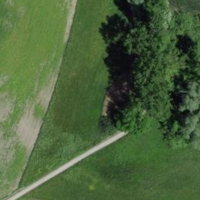
EUNIS habitat code: 24
Species observed at this site:
Quercus robur
Carex acutiformis
Aegopodium podagraria
Prunus padus